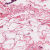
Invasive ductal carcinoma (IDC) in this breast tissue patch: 0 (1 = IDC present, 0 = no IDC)